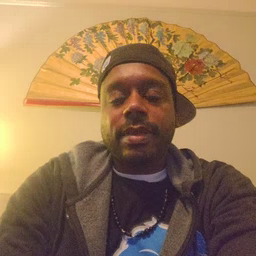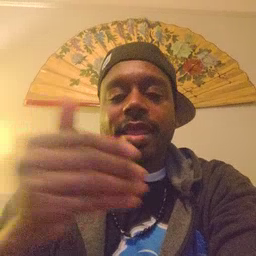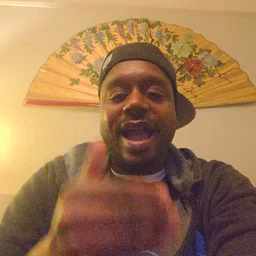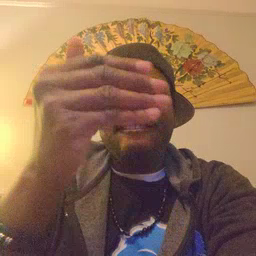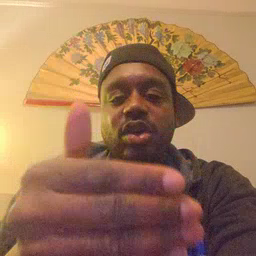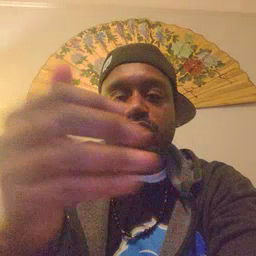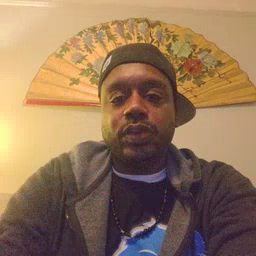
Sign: after